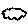
Label: cloud